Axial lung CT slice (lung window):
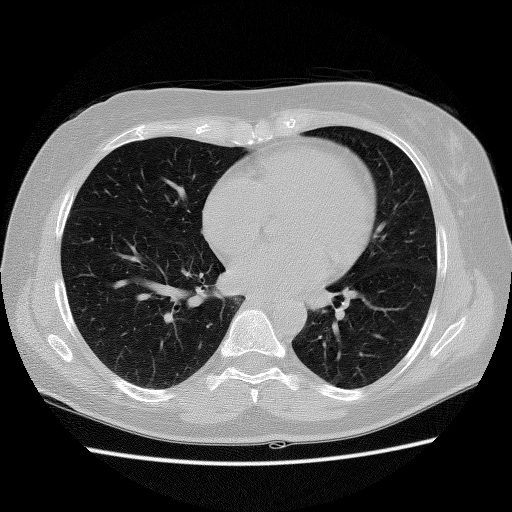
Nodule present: no